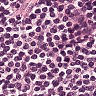
Metastatic tissue present: no